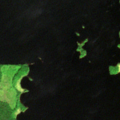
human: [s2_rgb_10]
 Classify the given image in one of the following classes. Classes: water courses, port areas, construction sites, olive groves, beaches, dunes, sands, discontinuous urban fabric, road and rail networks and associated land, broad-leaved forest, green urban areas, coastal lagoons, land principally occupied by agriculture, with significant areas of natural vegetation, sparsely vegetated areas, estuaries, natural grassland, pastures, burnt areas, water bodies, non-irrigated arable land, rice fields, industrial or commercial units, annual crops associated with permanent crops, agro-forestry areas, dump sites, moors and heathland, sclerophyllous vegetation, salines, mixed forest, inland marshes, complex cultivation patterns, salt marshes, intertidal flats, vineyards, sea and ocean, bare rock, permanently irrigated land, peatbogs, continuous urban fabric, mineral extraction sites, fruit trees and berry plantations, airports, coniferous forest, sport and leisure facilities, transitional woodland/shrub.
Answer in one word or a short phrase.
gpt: coniferous forest, water bodies